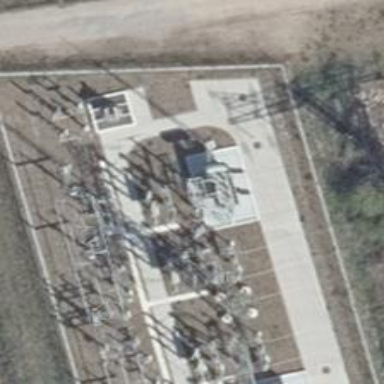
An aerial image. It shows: Transformer line with 3 cables for power transmission.